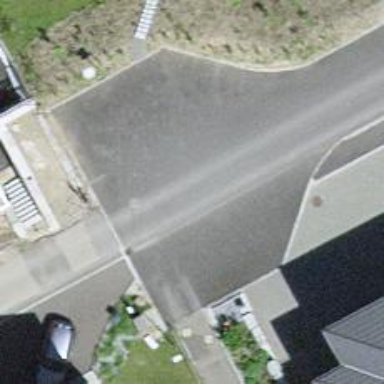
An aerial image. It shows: Turning circle on the road.